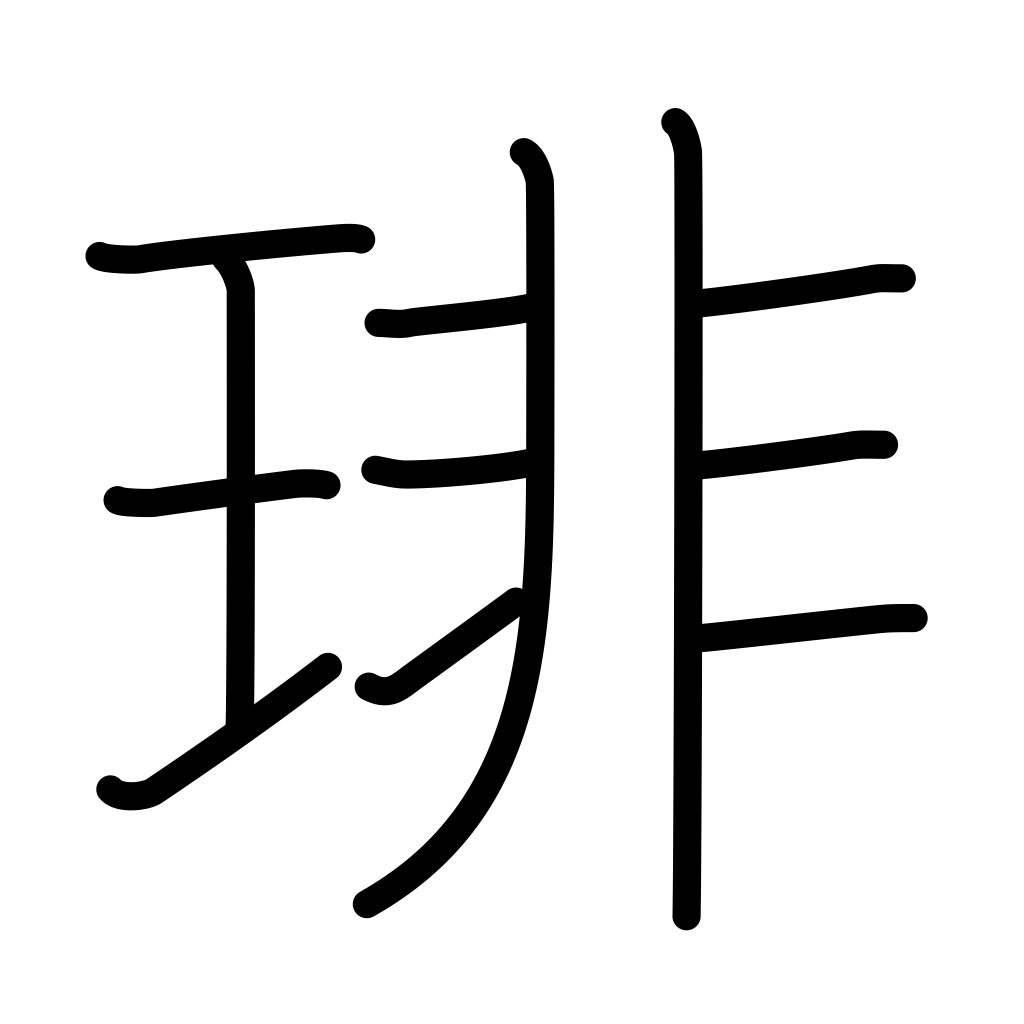
Meaning: string of many pearls